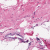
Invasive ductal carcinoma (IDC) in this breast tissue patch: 0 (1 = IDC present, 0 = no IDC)